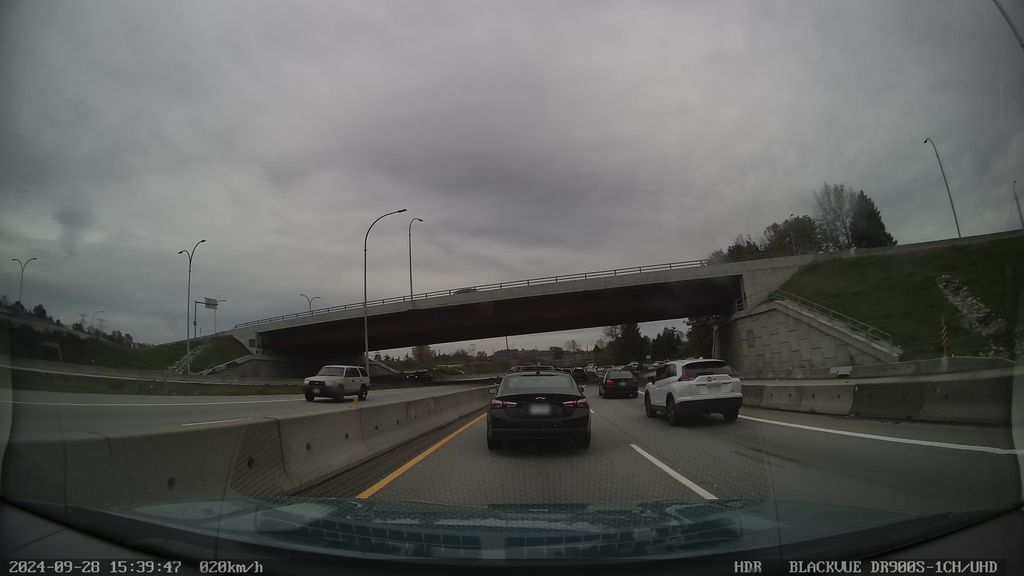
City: vancouver